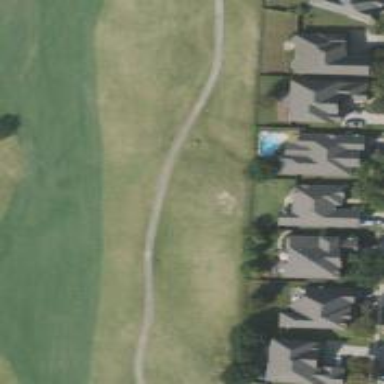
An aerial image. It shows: Service road designated as golf cart path.